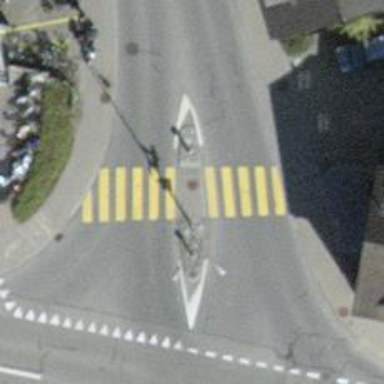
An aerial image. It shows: Uncontrolled crossing with central island on the road.